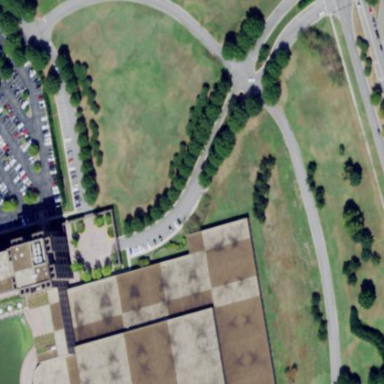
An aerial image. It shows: Part of building.